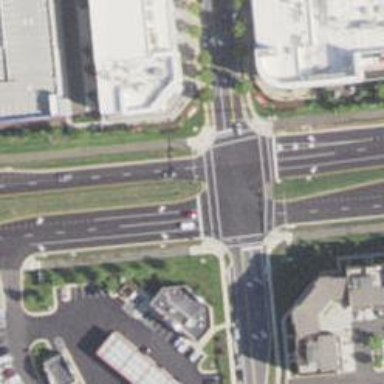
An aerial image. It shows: Crossing with line markings on the road.